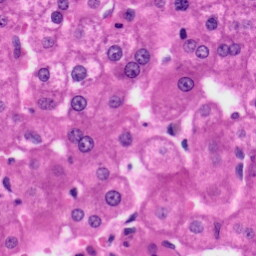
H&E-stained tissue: Liver